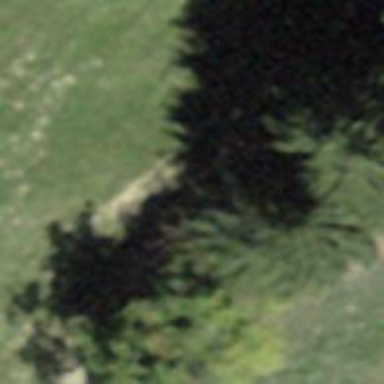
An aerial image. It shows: Row of trees in natural setting.